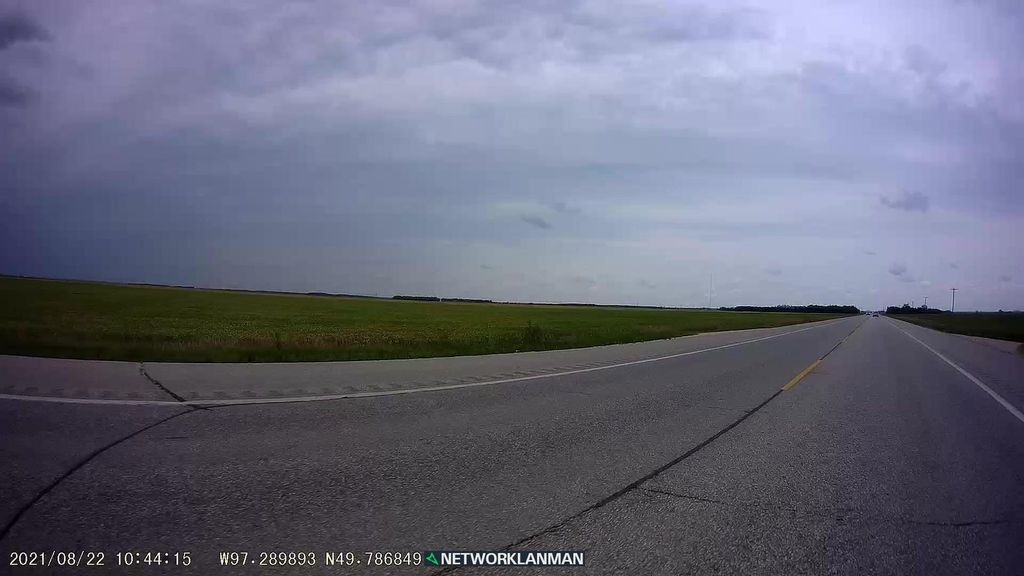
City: winnipeg